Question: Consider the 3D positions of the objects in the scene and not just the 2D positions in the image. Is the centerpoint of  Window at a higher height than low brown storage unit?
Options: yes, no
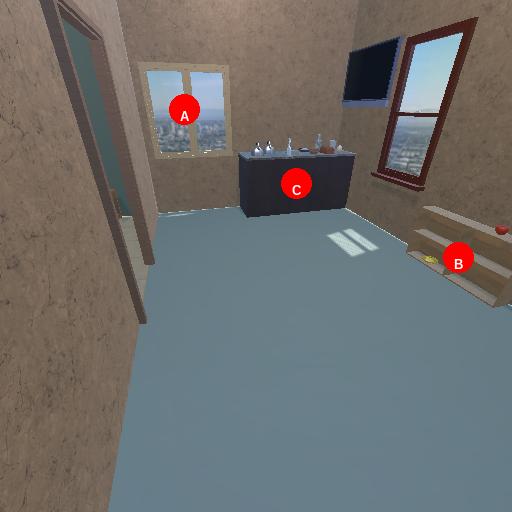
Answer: yes